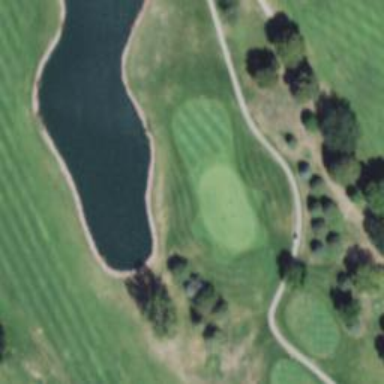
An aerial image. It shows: Golf hole.